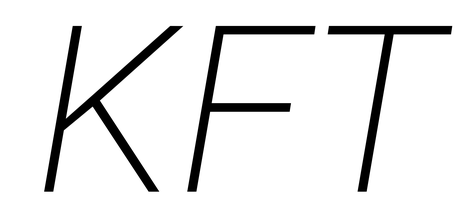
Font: Roboto-Italic_ExtraLight_Italic